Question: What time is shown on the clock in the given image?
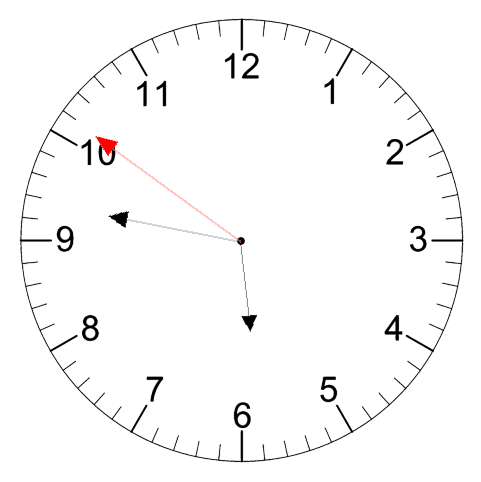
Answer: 05:46:51